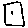
Label: square